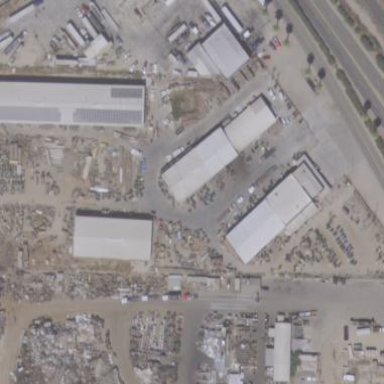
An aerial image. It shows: Commercial area.